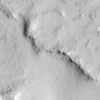
Label: not_dusty